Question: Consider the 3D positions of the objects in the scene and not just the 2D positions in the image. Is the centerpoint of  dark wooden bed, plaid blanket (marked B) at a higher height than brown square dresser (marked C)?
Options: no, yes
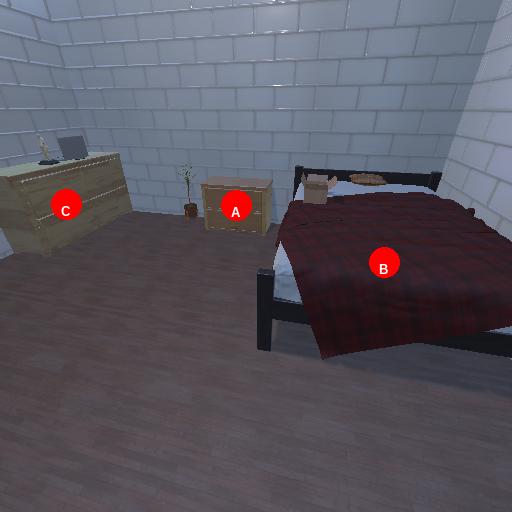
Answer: no